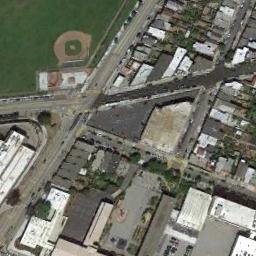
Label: baseball_diamond